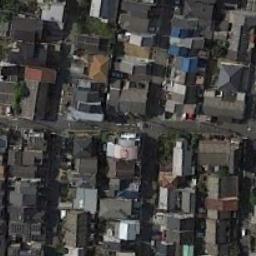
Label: dense_residential